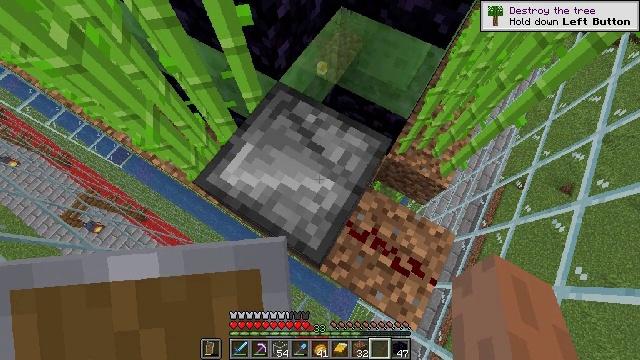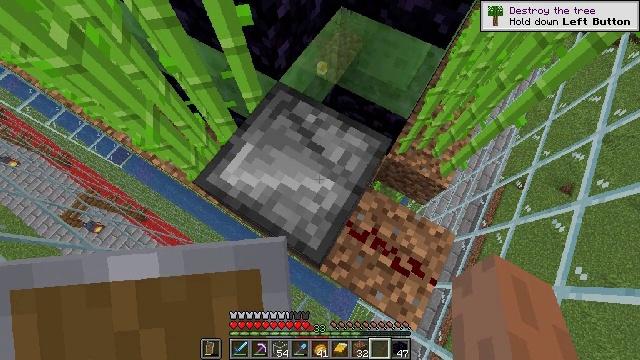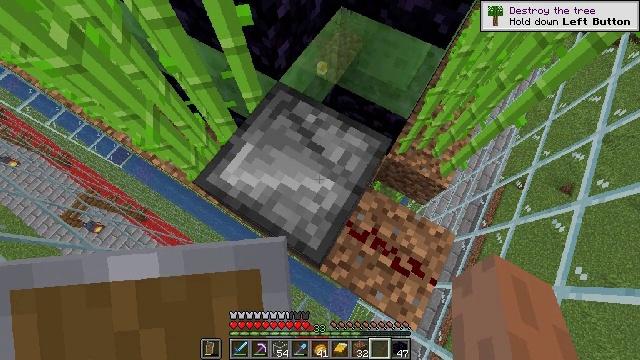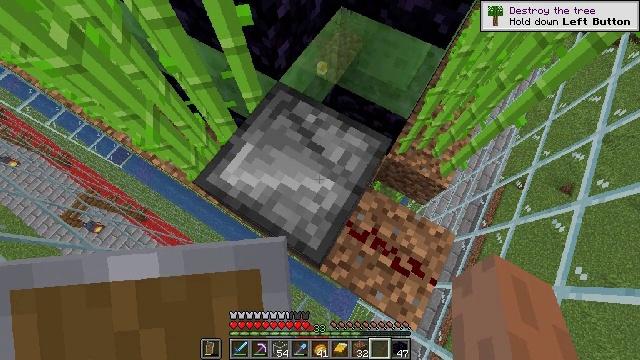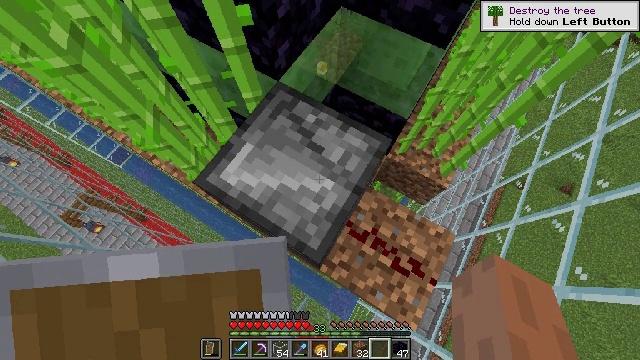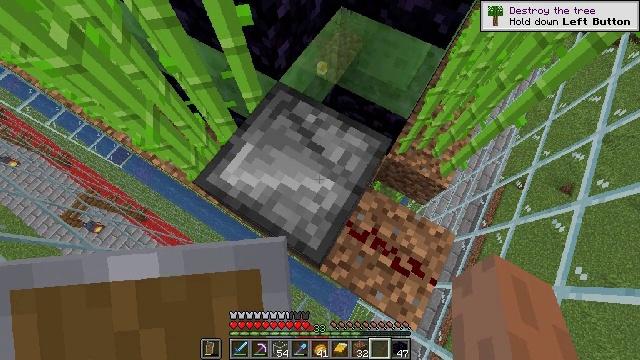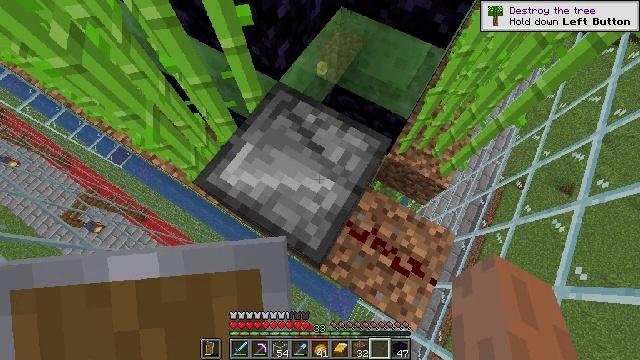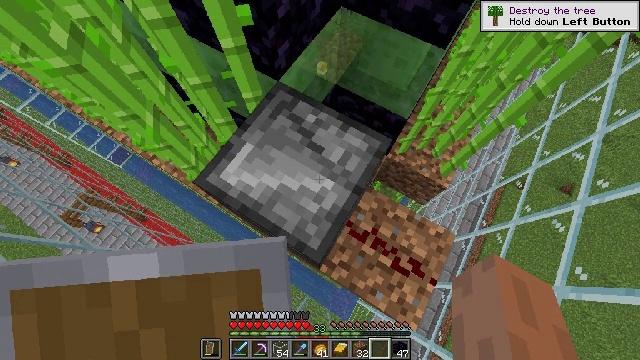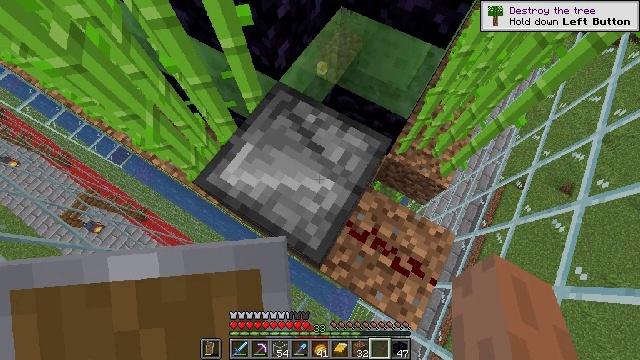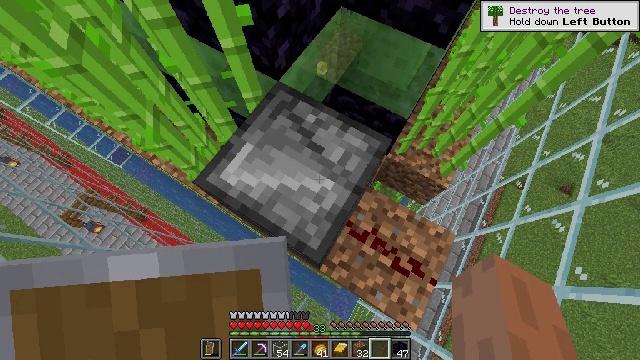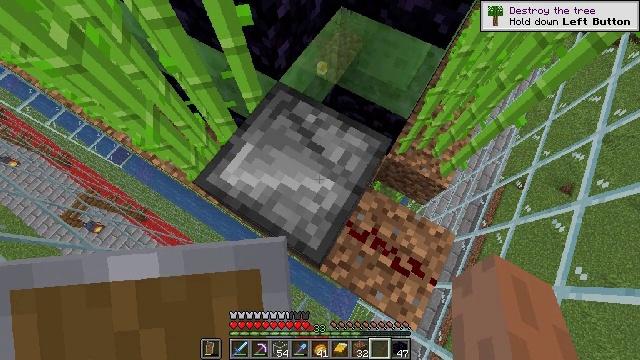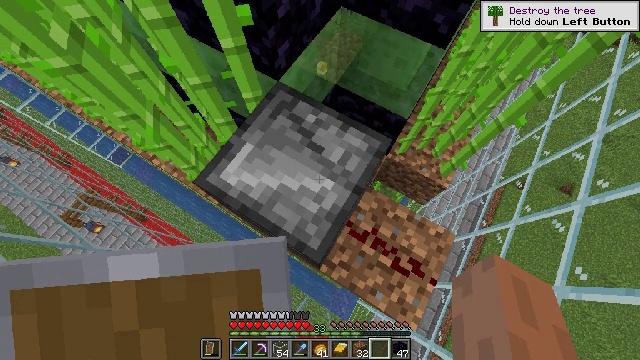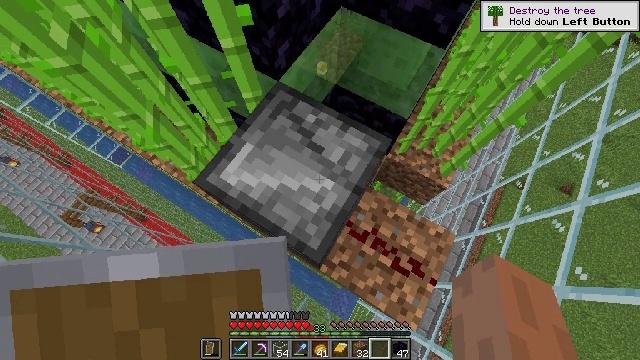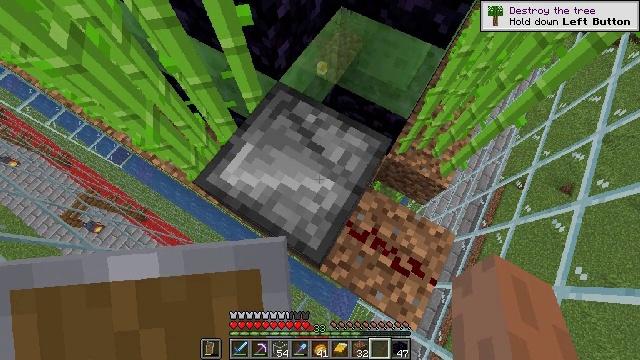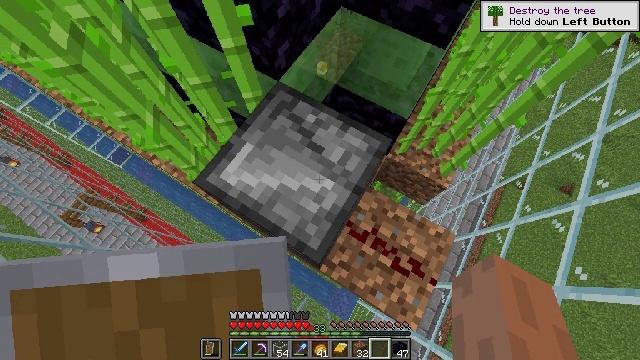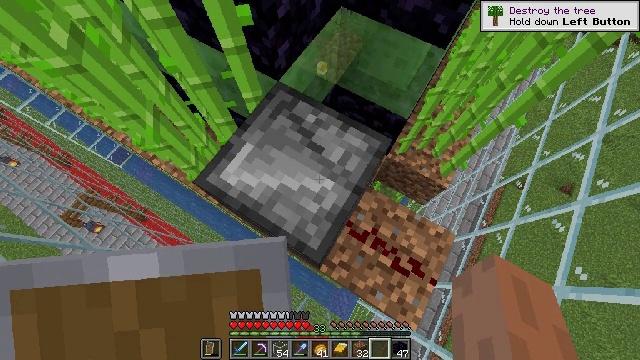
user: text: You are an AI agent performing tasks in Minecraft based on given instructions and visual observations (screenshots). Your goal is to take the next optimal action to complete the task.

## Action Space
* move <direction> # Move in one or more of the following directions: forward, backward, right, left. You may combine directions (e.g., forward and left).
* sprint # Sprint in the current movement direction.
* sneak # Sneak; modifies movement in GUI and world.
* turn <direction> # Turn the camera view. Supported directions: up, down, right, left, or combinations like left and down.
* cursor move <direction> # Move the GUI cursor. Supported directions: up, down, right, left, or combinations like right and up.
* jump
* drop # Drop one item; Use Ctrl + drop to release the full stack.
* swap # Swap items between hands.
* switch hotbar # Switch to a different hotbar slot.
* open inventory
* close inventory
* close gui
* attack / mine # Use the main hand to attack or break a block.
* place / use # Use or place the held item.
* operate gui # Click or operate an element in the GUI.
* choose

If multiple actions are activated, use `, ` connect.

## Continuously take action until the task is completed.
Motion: motion action
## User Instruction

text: Get observer for redstone contraptions.
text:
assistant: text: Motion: no_op
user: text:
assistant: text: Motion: no_op
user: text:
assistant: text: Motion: no_op
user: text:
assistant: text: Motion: no_op
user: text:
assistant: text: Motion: no_op
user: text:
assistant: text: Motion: no_op
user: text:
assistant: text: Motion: no_op
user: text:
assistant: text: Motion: no_op
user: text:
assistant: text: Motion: no_op
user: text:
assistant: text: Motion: no_op
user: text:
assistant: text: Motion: no_op
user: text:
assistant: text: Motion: no_op
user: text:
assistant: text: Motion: no_op
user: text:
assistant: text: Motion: no_op
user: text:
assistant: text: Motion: no_op
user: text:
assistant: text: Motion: no_op
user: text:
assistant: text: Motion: no_op
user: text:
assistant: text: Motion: no_op
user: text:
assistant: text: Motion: no_op
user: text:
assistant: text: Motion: no_op
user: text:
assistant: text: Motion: no_op
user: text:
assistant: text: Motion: no_op
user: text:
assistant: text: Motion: no_op
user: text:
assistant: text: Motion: no_op
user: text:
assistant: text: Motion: no_op
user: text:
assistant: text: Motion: no_op
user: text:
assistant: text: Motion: no_op
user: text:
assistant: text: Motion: no_op
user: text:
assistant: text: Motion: no_op
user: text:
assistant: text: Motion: no_op